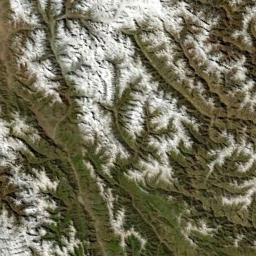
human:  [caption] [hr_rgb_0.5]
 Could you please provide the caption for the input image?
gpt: The snowberg is covered with snow .

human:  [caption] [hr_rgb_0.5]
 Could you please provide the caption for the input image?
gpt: The snow berg is consist of green plants,Bare land and white snow .

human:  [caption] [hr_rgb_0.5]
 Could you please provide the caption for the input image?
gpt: The snowberg is partly covered with snow and ice and the snowberg consist of lots of ridges and valleys .

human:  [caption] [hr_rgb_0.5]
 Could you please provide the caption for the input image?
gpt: The white snow on the snow-capped mountains is veined .

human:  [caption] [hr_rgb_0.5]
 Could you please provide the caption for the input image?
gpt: There are much snow on the ridges of the snowbergs .